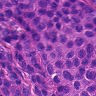
Metastatic tissue present: yes